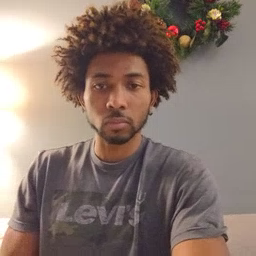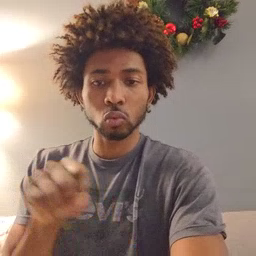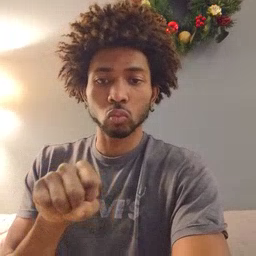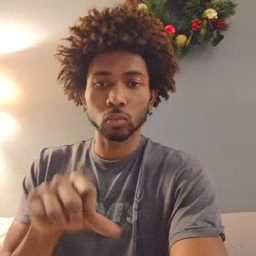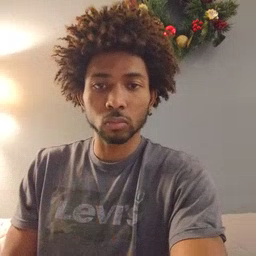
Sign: shoe